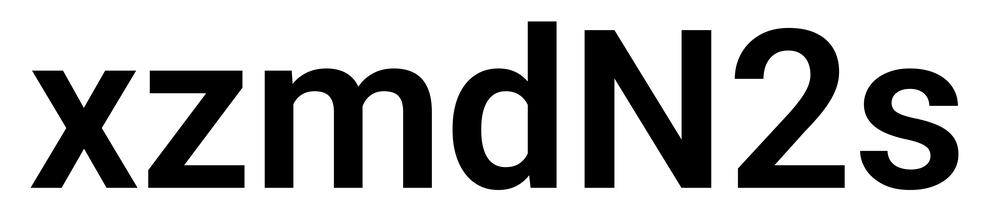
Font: Roboto_SemiBold